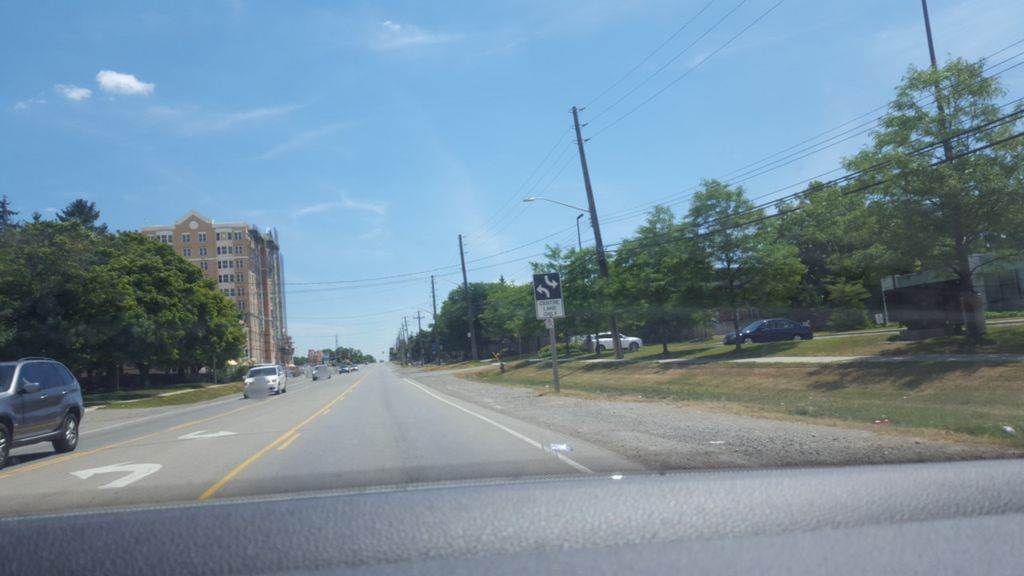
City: hamilton